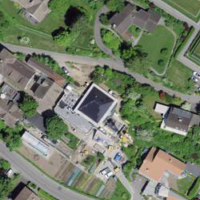
EUNIS habitat code: 54
Species observed at this site:
Nicandra physalodes